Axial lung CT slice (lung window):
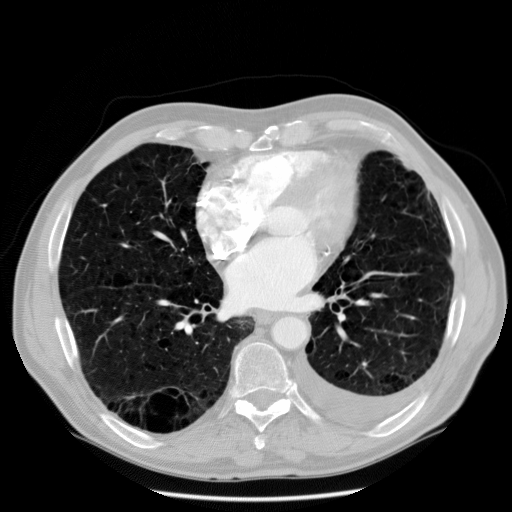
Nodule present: no